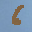
Label: 6